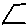
Label: triangle